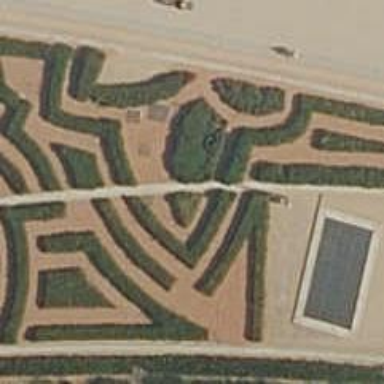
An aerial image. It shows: Hedge acting as barrier.